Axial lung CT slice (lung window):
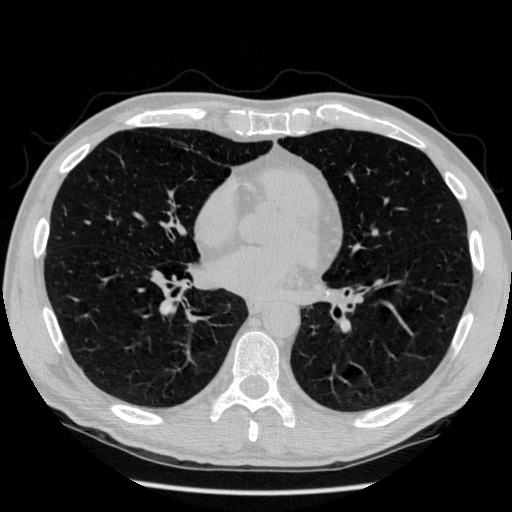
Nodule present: no